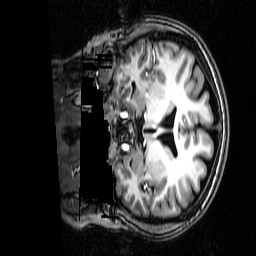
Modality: T1w
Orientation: coronal
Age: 36
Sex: female
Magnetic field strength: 3 T
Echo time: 0.0038 s